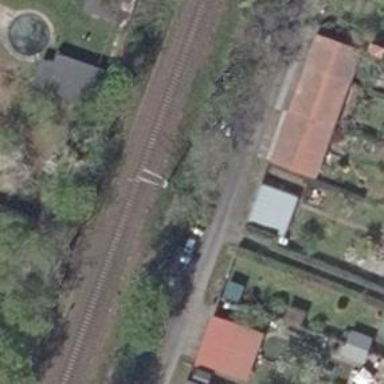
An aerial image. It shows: Milestone along the railway track with catenary mast.